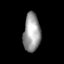
Tissue: lung
Cell type: Endothelial cells
Senescence score: 0.605
Nuclear area (px): 637
Mean DAPI intensity: 154.319